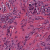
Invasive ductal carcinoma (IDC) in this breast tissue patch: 1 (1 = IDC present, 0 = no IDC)